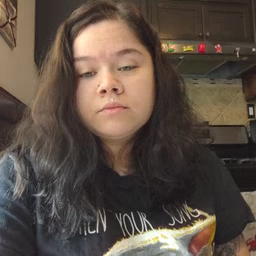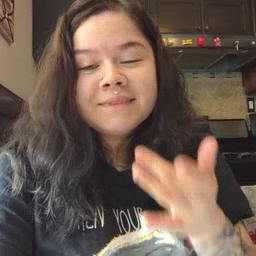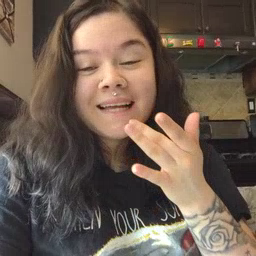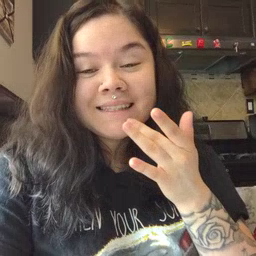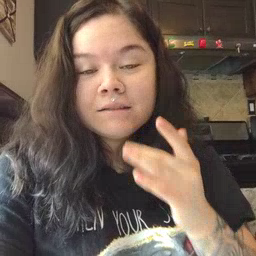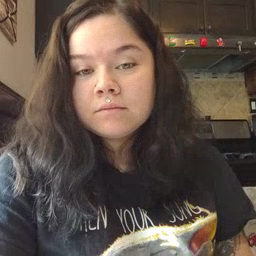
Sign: taste